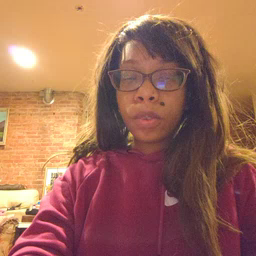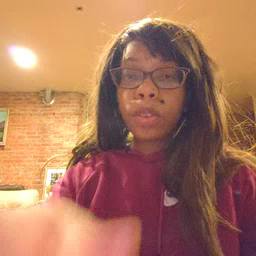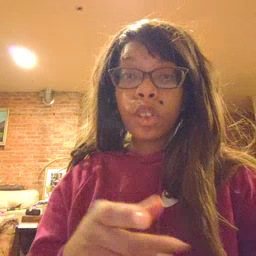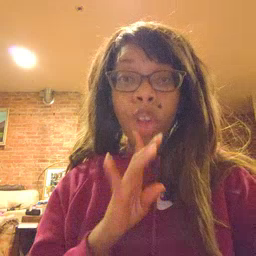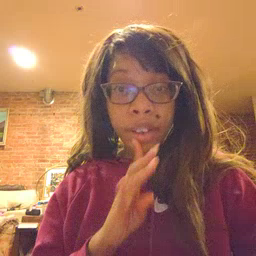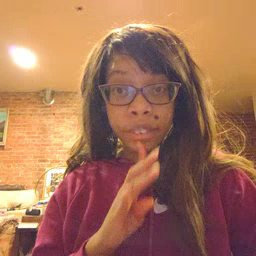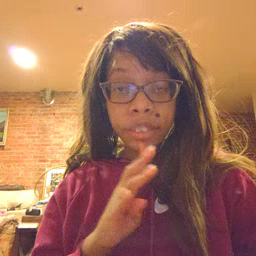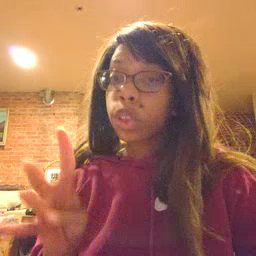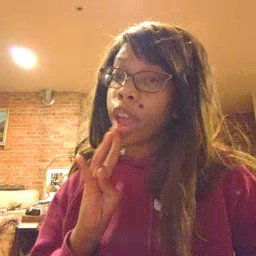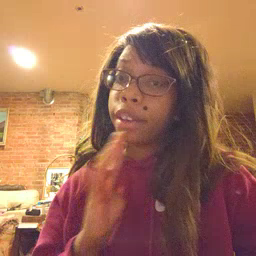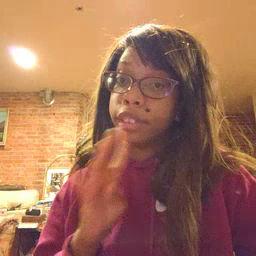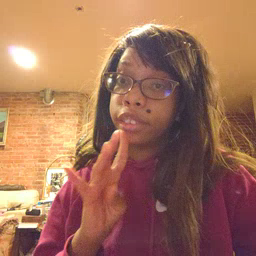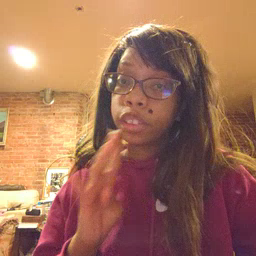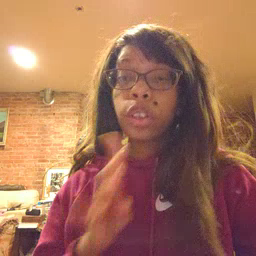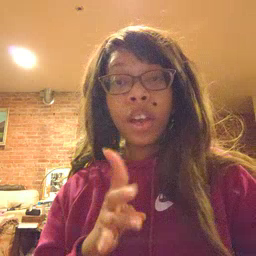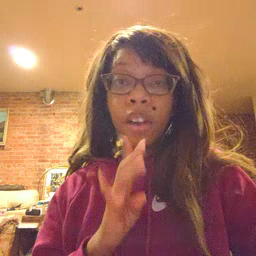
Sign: talk